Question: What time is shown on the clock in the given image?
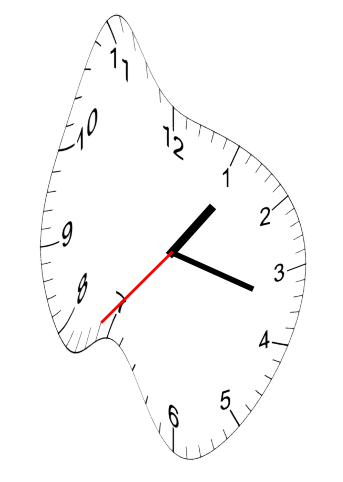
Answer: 01:17:37